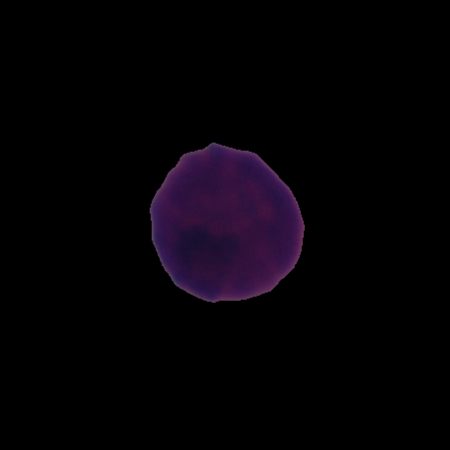
Label: healthy